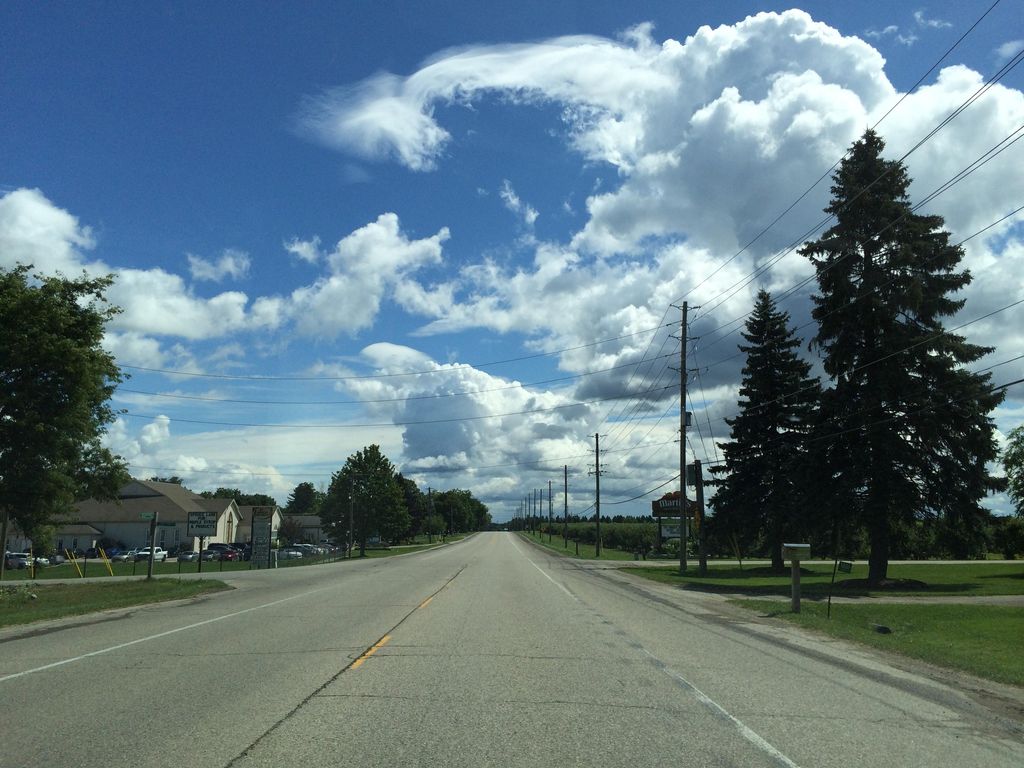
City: kitchener-waterloo